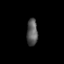
Tissue: prostate
Cell type: T cells
Senescence score: 0.3446
Nuclear area (px): 289
Mean DAPI intensity: 88.46